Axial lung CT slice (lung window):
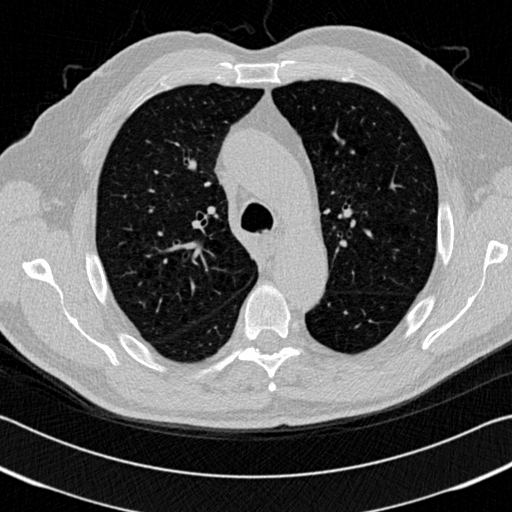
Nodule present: no